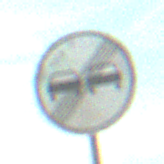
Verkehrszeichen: EndeUeberholverbot
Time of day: SunriseSunset
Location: Outdoor (Nature)
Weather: PartlyCloudy
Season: NotSpecified
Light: Natural